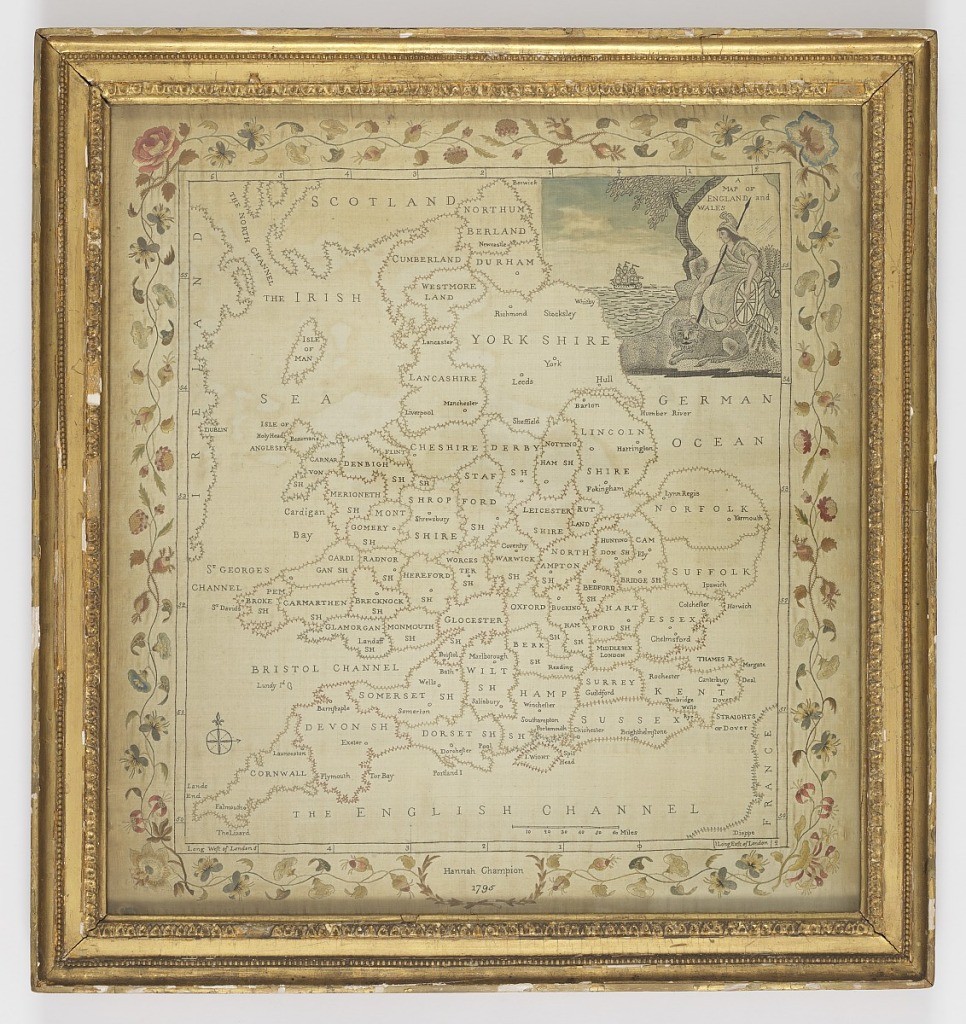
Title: Map sampler
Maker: Hannah Champion
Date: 1795
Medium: silk Technique: embroidered on plain weave
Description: A map of England and Wales embroidered in pale colored silks on a silk ground.